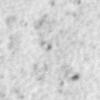
Label: no_change